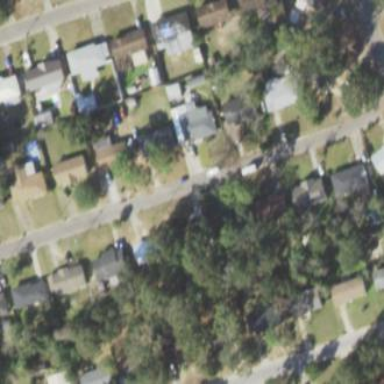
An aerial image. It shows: Residential area composed of single-family homes.